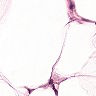
Metastatic tissue present: no